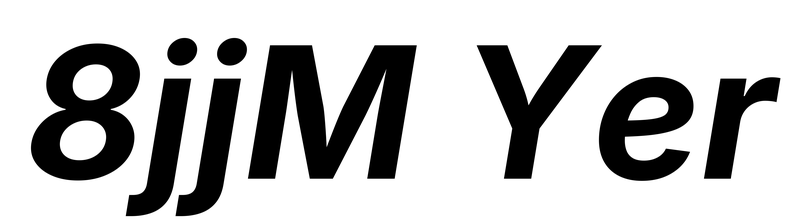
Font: Inter-Italic_Bold_Italic